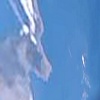
Label: water